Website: apple
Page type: customer-info-address
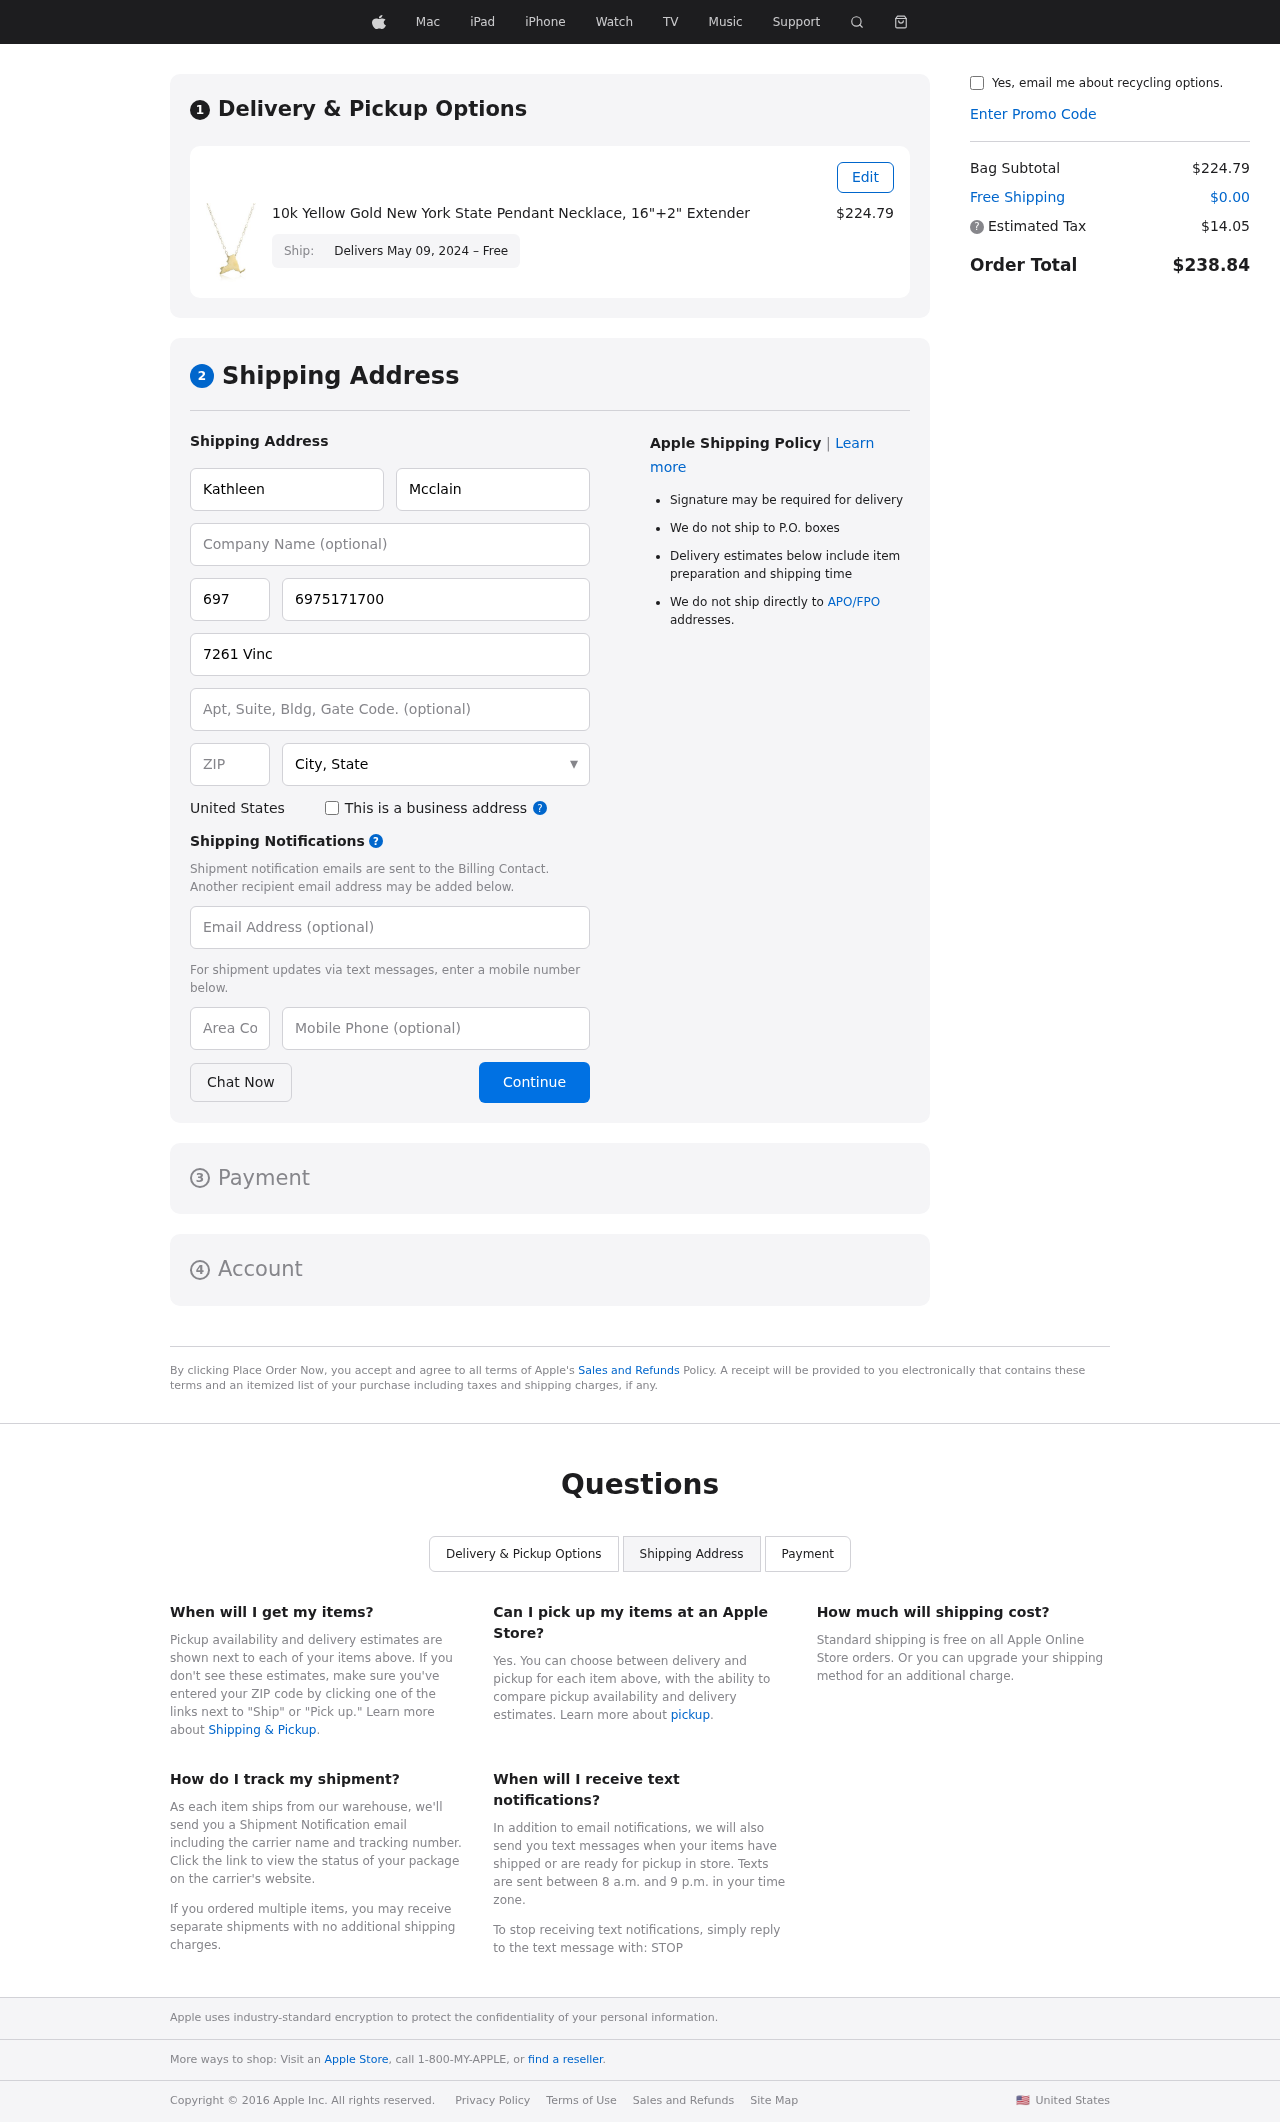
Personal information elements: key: PII_CITY_STATE
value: West Megan, GU
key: PII_COUNTRY
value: United States
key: PII_EMAIL
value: kathleen.mcclain@gmail.com
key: PII_FIRSTNAME
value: Kathleen
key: PII_LASTNAME
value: Mcclain
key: PII_PHONE
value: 6975171700
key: PII_PHONE_AREA
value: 697
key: PII_POSTCODE
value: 39431
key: PII_STREET
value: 7261 Vincent Skyway
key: PII_STREET2
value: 0860 Wilson Tunnel
Product elements: key: PRODUCT1_NAME
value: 10k Yellow Gold New York State Pendant Necklace, 16"+2" Extender
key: PRODUCT1_PRICE
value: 224.79
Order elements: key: ORDER_DELIVERY_DATE
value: Delivers May 09, 2024 – Free
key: ORDER_SUBTOTAL
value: $224.79
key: ORDER_SHIPPING_COST
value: $0.00
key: ORDER_TAX
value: $14.05
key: ORDER_TOTAL
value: $238.84